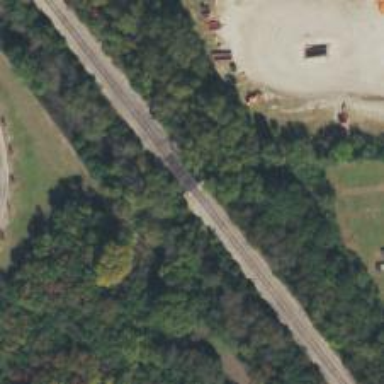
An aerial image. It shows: Railway bridge with tracks in the excepted class.